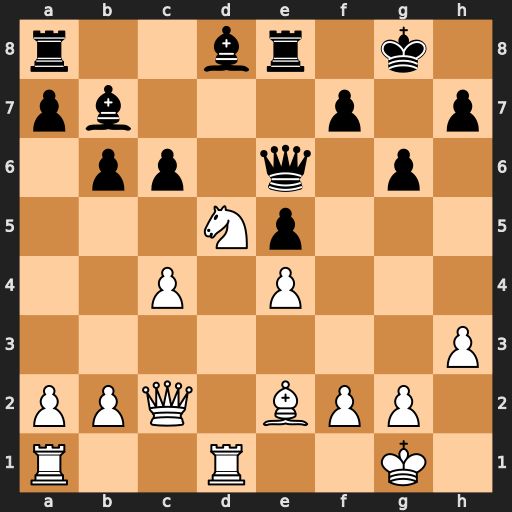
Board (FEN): r2br1k1/pb3p1p/1pp1q1p1/3Np3/2P1P3/7P/PPQ1BPP1/R2R2K1
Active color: w
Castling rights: -
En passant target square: -
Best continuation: Bg4 Qd6 Nxb6